【题型】证明题　【知识点】解析几何　【难度】easy
已知双曲线$\Gamma$：$x^2 - \dfrac{y^2}{3} = 1$，点$A(1,0)$，点$Q(1,2)$，过点$Q$作动直线$l$与双曲线右支交于不同的两点$B$、$C$，点$H$在线段$BC$上，且与端点$B$、$C$不重合。

(1)求双曲线$\Gamma$的焦距和离心率；

(2)当$H$为$BC$中点时，$\triangle AQH$的面积为$7$，求直线$l$的斜率；

(3)设直线$AB$、$AH$、$AC$分别与$y$轴交于点$D$、$E$、$F$，若$E$为$DF$的中点，证明：点$H$在一条定直线上，并求出该定直线的方程。
【解答】
【详解】（1）由双曲线方程得$a=1$，$b=\sqrt{3}$，$c=\sqrt{a^2+b^2}=2$，

所以焦距$2c=4$，离心率$e=\dfrac{c}{a}=2$；

\vspace{0.5em}
（2）若直线$l$的斜率不存在，则直线$l$与双曲线右支只有一个交点，不符合题意，

故直线$l$的斜率存在，设直线$l$的方程为$y-2=k(x-1)$，

与$x^2-\dfrac{y^2}{3}=1$联立得$(3-k^2)x^2+(2k^2-4k)x-k^2+4k-7=0$。

设$B(x_1,y_1)$，$C(x_2,y_2)$，

由题意，得
$$
\begin{cases}
3-k^2 \neq 0 \\
\Delta = \left(2k^2-4k\right)^2 + 4\left(3-k^2\right)\left(k^2-4k+7\right) = 12\left(7-4k\right) > 0 \\
x_1+x_2 = \dfrac{2k^2-4k}{k^2-3} > 0 \\
x_1x_2 = \dfrac{k^2-4k+7}{k^2-3} > 0
\end{cases}
,
$$

解得$k<-\sqrt{3}$，

因为$H$为$BC$中点，所以$x_H = \dfrac{k^2-2k}{k^2-3}$，

由$S_{\triangle AQH} = \dfrac{1}{2}|AQ||x_H-1| = \dfrac{k^2-2k}{k^2-3} - 1 = 7$，得$7k^2+2k-24=(7k-12)(k+2)=0$，

又$k<-\sqrt{3}$，解得$k=-2$，

所以直线$l$的斜率为$-2$；

\vspace{0.5em}
（3）直线$AB$的方程为$y = \dfrac{y_1}{x_1-1}(x-1)$，令$x=0$，得$y_D = \dfrac{-y_1}{x_1-1}$，

同理可得，$y_E = \dfrac{-y_H}{x_H-1}$，$y_F = \dfrac{-y_2}{x_2-1}$，

由$E$为$DF$中点，可得$2y_E = y_D + y_F$，

即$\dfrac{2y_H}{x_H-1} = \dfrac{y_1}{x_1-1} + \dfrac{y_2}{x_2-1} = \dfrac{2+k(x_1-1)}{x_1-1} + \dfrac{2+k(x_2-1)}{x_2-1} = 2k + 2\cdot\dfrac{x_1+x_2-2}{(x_1-1)(x_2-1)}$，

所以$\dfrac{y_H}{x_H-1} = k + \dfrac{2k^2-4k-2\left(k^2-3\right)}{k^2-4k+7-\left(2k^2-4k\right)+k^2-3} = k + \dfrac{-4k+6}{4} = \dfrac{3}{2}$，

即$3x_H - 2y_H - 3 = 0$，

所以$(x_H,y_H)$在定直线$3x-2y-3=0$上。

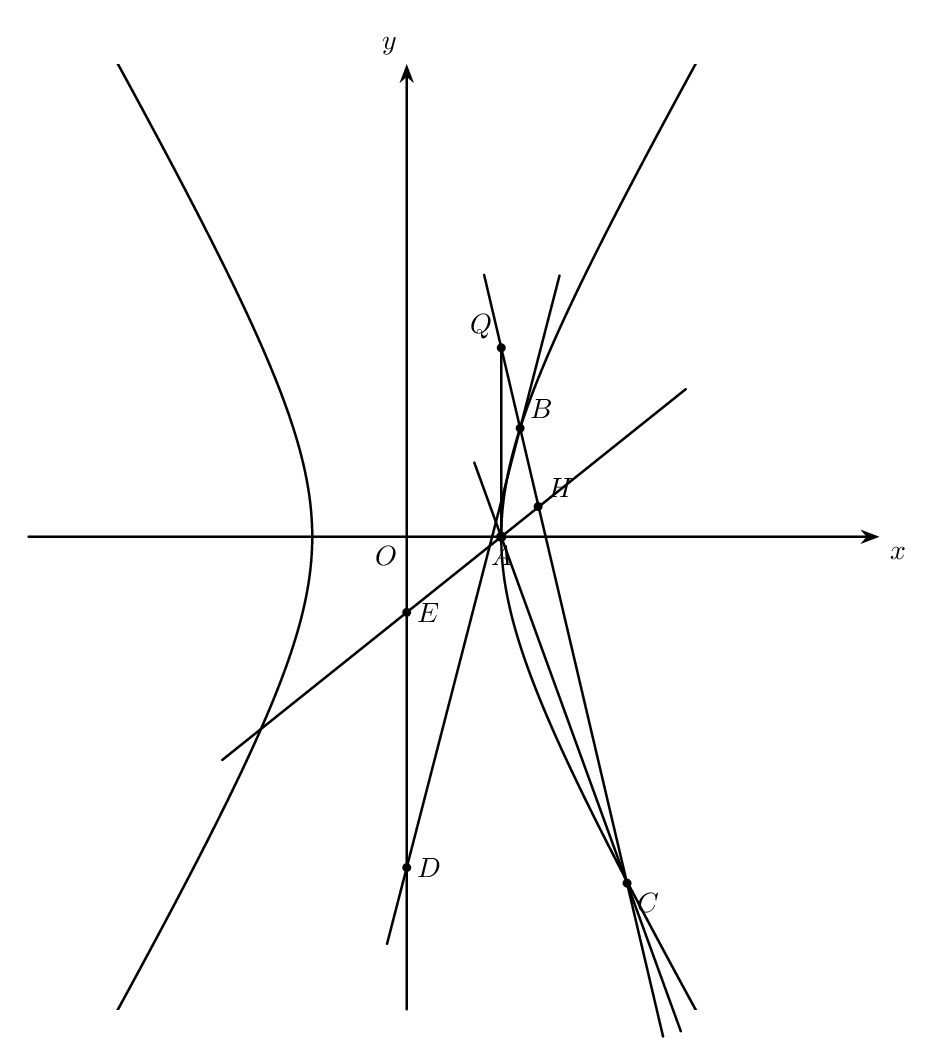